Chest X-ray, AP view. Patient: 34 years old, sex M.
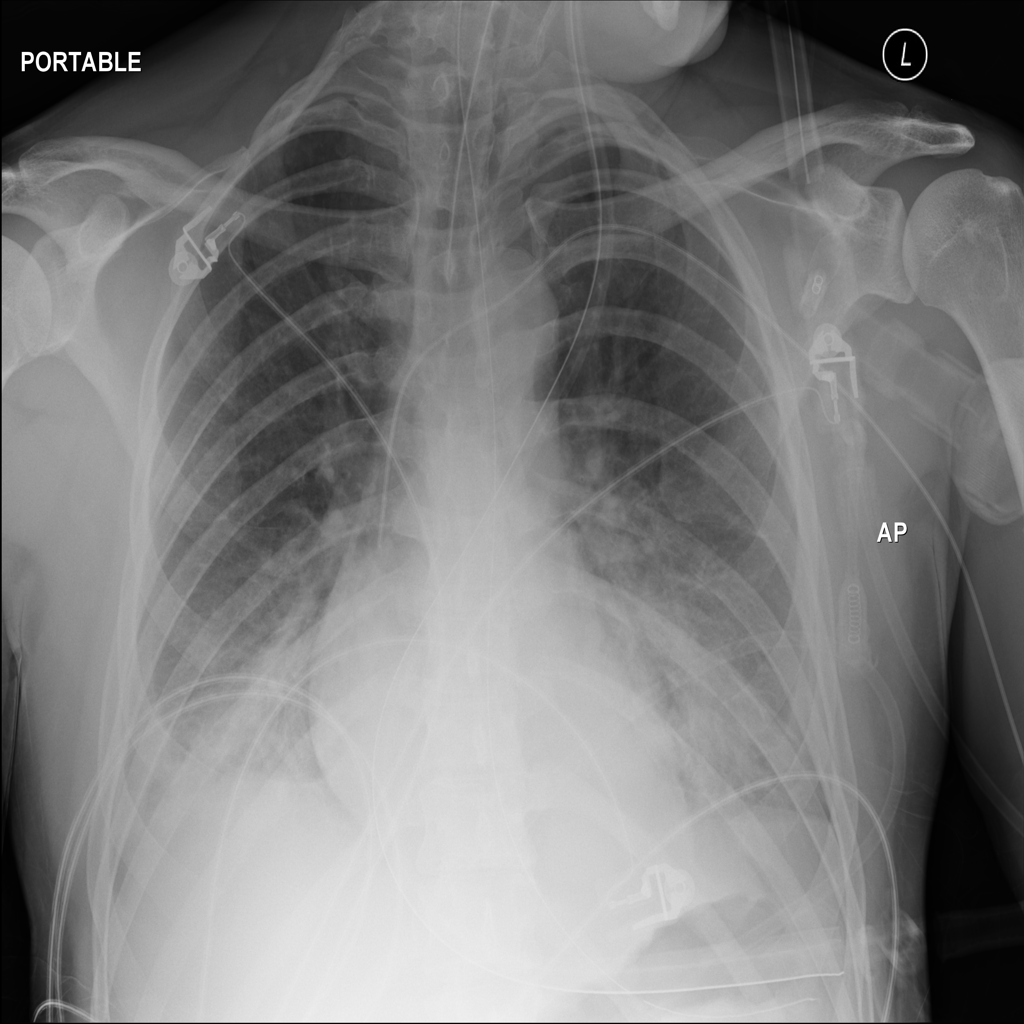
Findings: Effusion, Infiltration